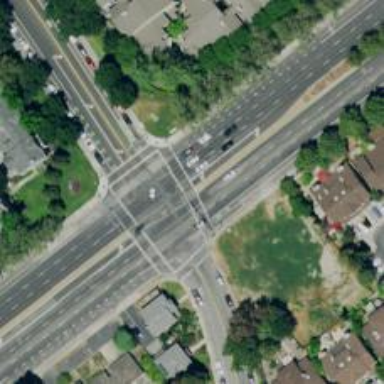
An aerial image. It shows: Solid stop line on the road.